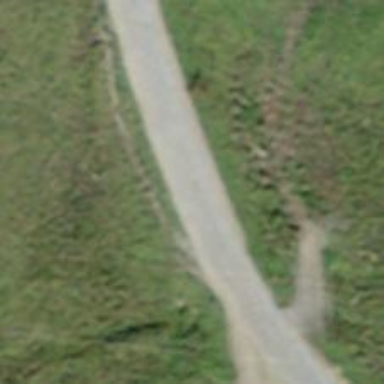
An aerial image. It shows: Advanced gravel track with grade 2 surface.